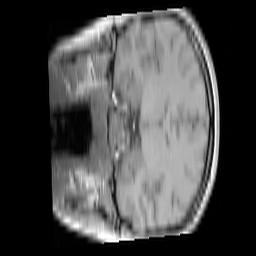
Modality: T1w
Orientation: coronal
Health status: ill
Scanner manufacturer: siemens
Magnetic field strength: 3 T
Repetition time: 0.4 s
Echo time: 0.00272 s